Platform: macOS
Application: Arc Browser
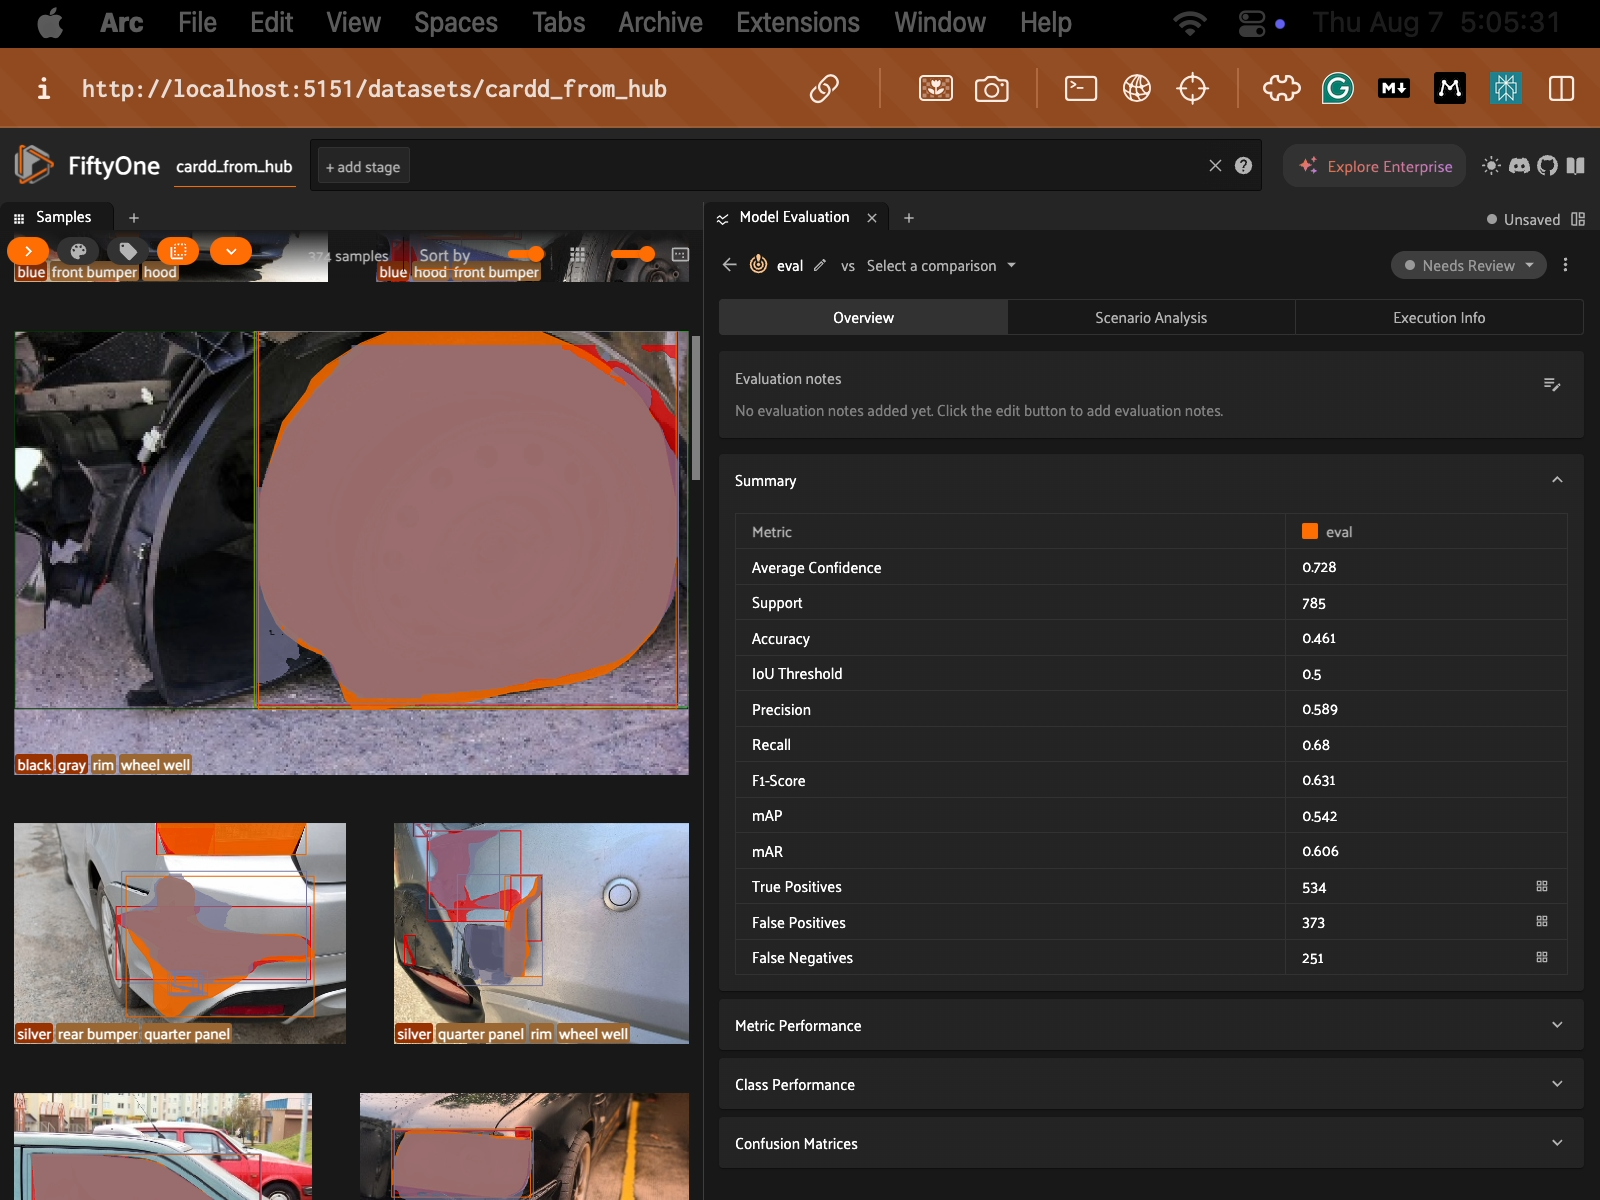
task_description: Minimize the summary card in the model evaluation panel
action_type: click
element_info: Menu Item
steps_since_start: 1